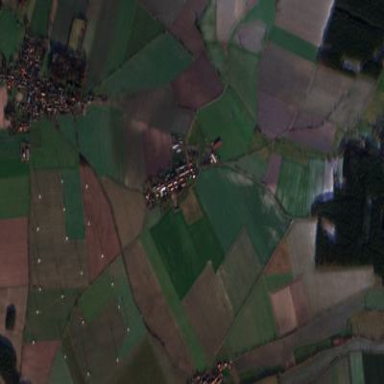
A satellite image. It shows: Picturesque farmland scene.